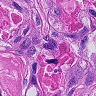
Metastatic tissue present: yes